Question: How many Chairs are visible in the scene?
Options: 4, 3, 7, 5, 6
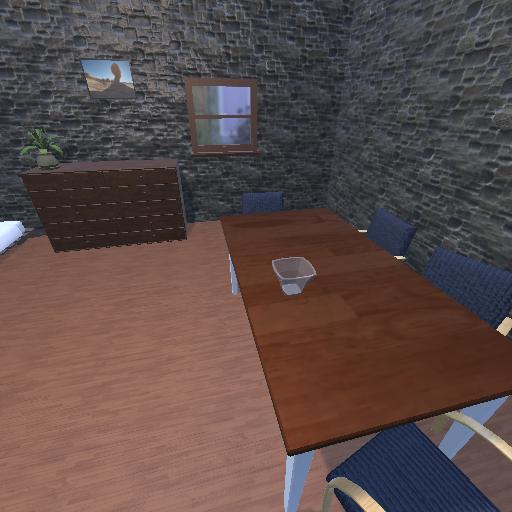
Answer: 4